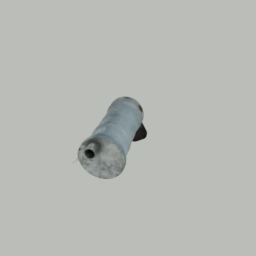
Label: appliances